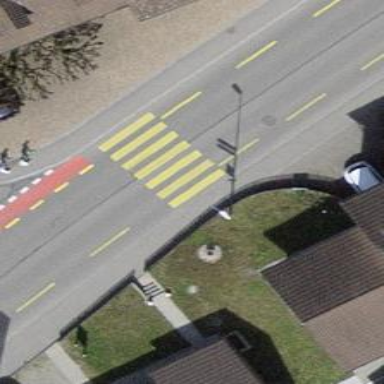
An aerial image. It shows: Uncontrolled crossing on the road.